Field crop: maize
Growth stage: 2
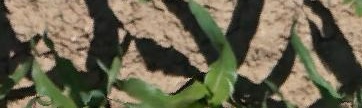
Species: maize